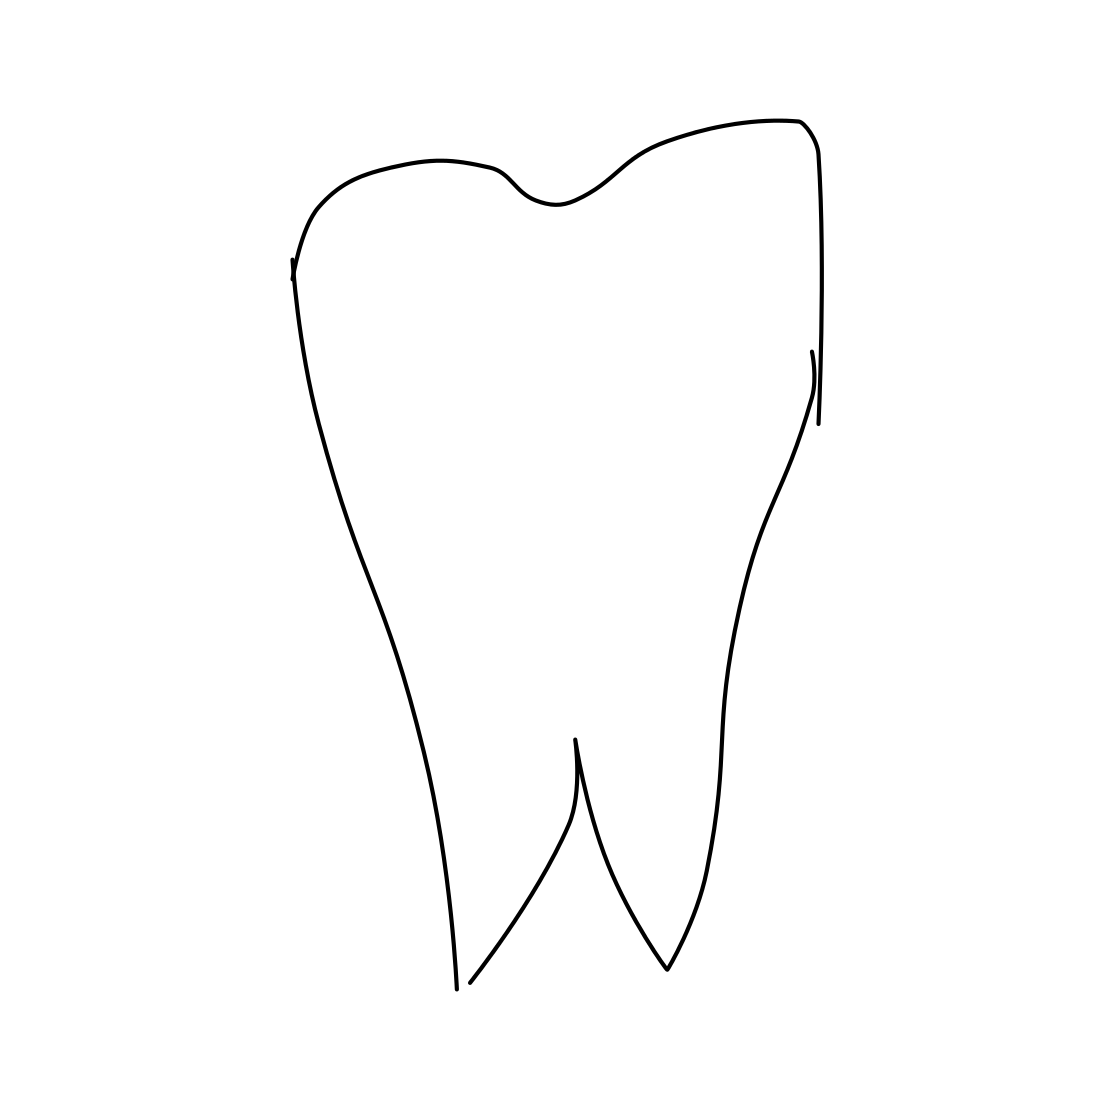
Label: tooth